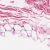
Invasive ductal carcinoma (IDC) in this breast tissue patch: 0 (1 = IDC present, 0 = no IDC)